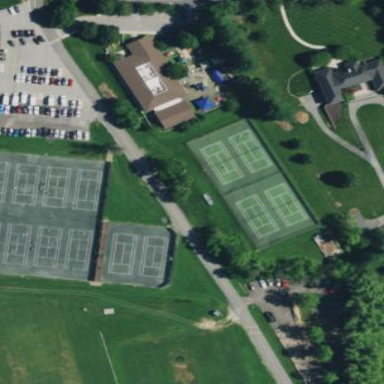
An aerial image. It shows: Tennis court on the leisure land pitch.